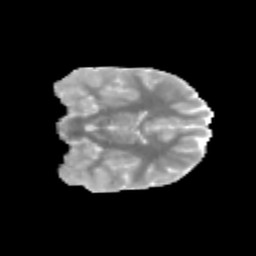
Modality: MD
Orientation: coronal
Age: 10
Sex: female
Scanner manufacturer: siemens
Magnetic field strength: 3 T
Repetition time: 3.8 s
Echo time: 0.07 s